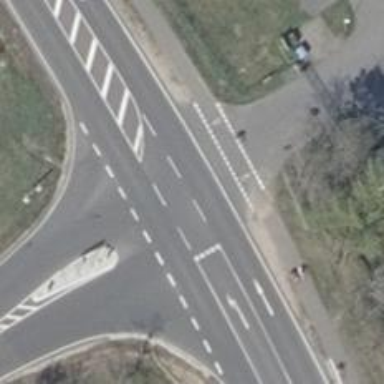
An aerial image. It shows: Secondary road with asphalt surface.